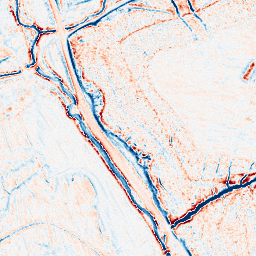
Category: classical
Decomposition family: gaussian
Decomposition parameters: sigma: 2
Upsampling method: bicubic
Upsampling parameters: scale: 8
Upsampling scale: 8